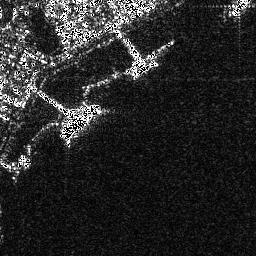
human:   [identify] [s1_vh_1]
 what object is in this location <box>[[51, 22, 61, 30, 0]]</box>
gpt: <ref>1 medium ship at the top</ref>